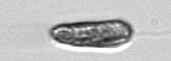
Label: Pseudochattonella_farcimen